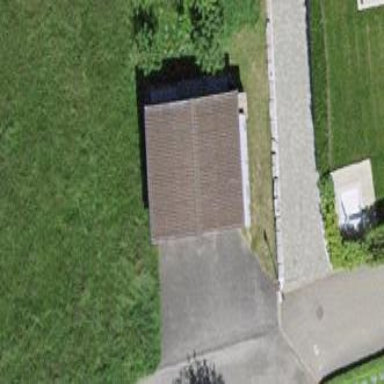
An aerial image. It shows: Hut.